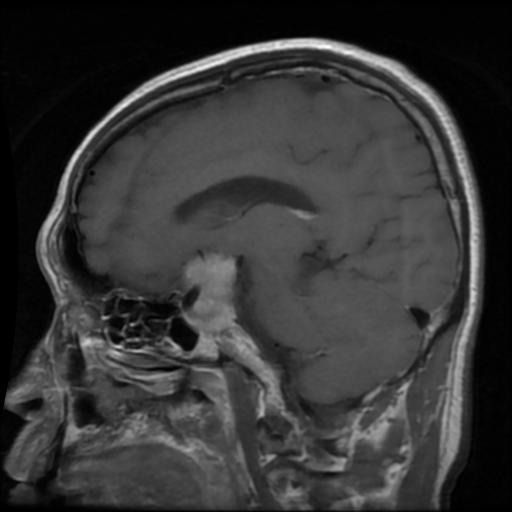
Label: pituitary